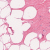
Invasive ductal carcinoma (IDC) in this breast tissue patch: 0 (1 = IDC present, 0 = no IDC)